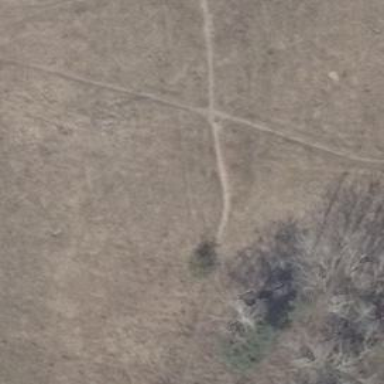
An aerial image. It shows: Path on the ground.